Interaction volume radius: 10 \u00c5
Interaction volume height: 30 \u00c5
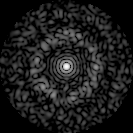
Disorder parameter: 0.8352